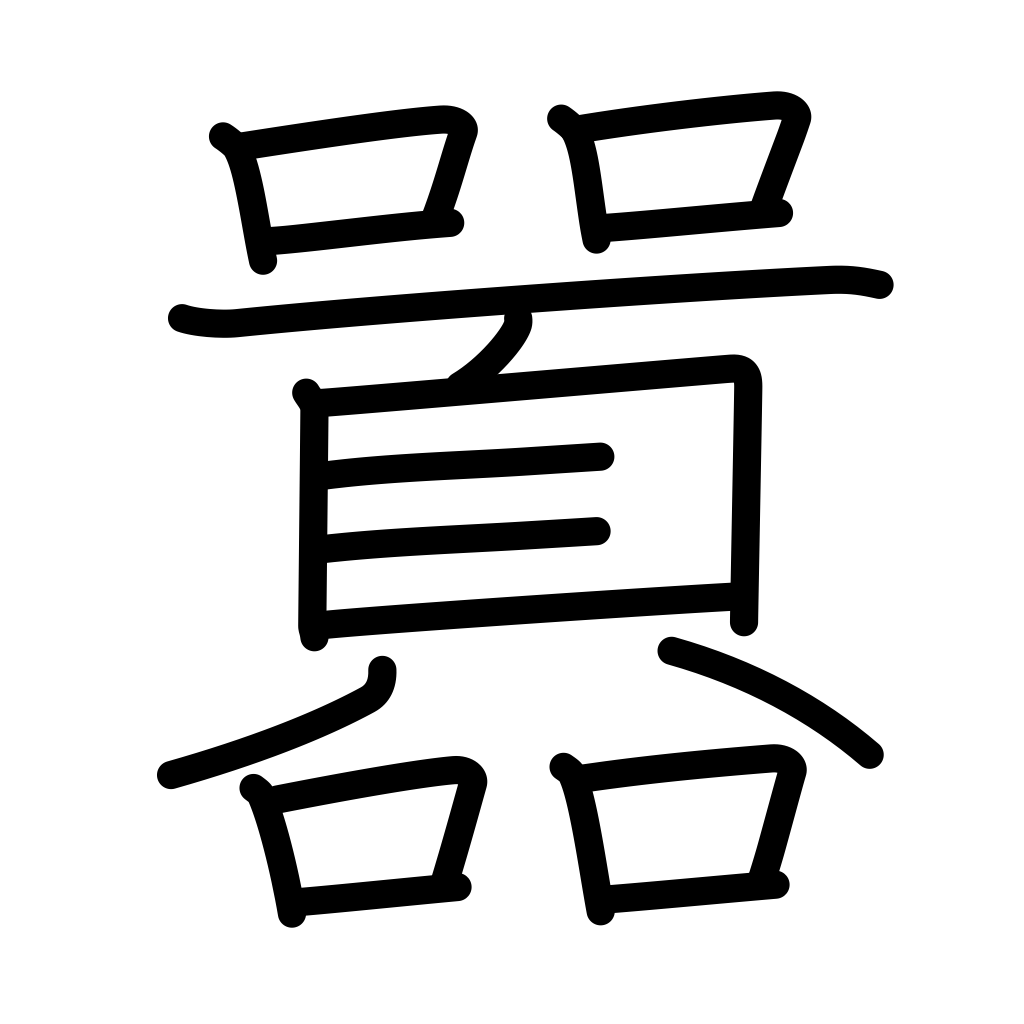
Meaning: noisy, boisterous